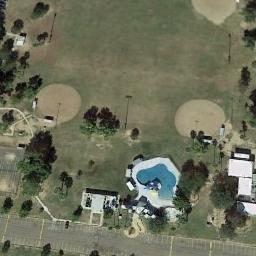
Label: baseball_diamond